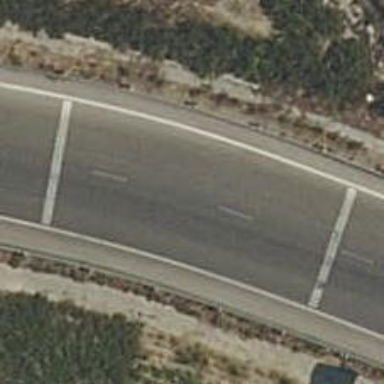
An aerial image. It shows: Trunk link highway.